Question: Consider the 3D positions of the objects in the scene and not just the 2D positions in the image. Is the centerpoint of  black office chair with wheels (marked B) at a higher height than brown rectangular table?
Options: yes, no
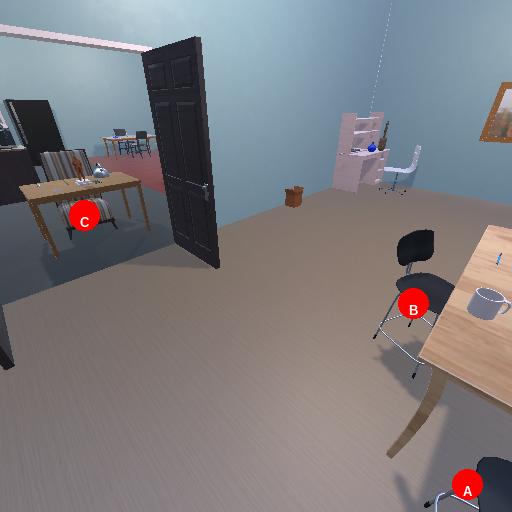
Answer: yes